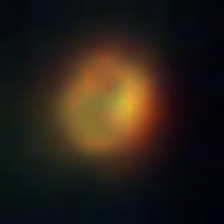
Taxon: NanoPlankton
Group: Other